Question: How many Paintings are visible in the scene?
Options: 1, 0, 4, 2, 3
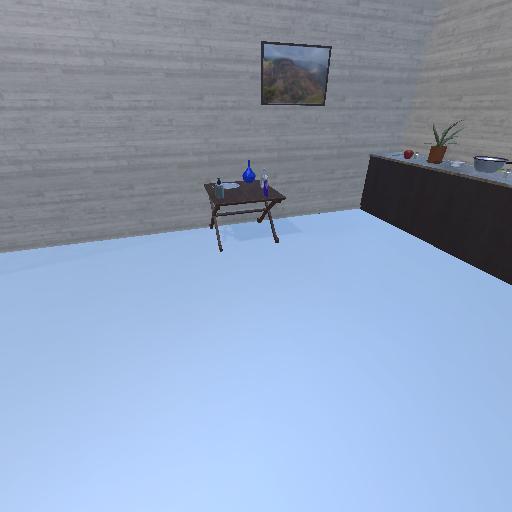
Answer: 1